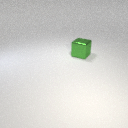
large green metal cube